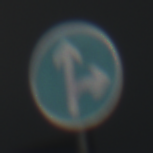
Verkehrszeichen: VorgeschriebeneFahrtrichtungGeradeausOderRechts
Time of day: MorningAfternoon
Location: Outdoor (Urban)
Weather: Clear
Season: NotSpecified
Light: Natural